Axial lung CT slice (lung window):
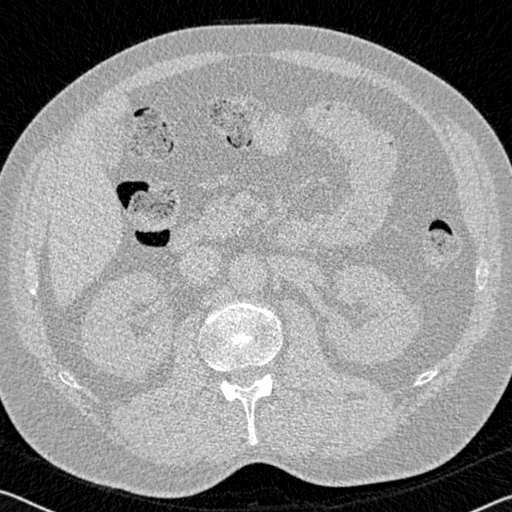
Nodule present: no